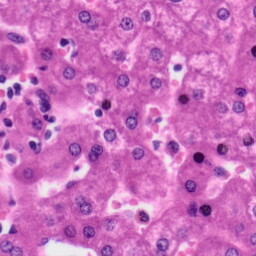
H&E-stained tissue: Liver